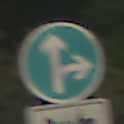
Verkehrszeichen: VorgeschriebeneFahrtrichtungGeradeausOderRechts
Zusatzzeichen unten: MehrspurigeFahrzeugeFrei9
Umgebung: Outdoor, RoadRail
Tageszeit: MorningAfternoon
Wetter: Clear
Licht: Natural
Jahreszeit: NotSpecified
Kontrast: HighContrast